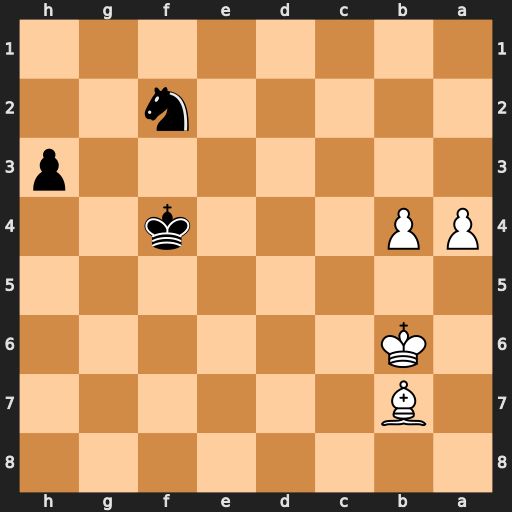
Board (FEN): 8/1B6/1K6/8/PP3k2/7p/5n2/8
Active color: b
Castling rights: -
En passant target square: -
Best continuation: Ne4 a5 h2 a6 h1=Q a7 Qg1+